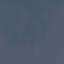
Label: SeaLake